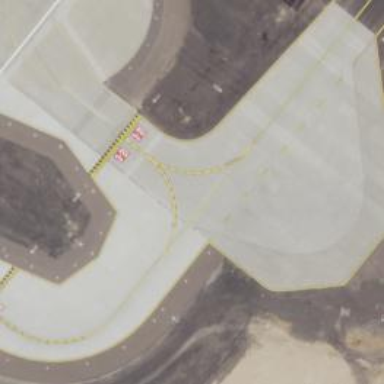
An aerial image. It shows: Image of taxiway at airport.